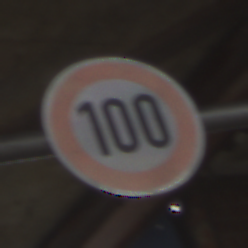
Verkehrszeichen: Geschwindigkeit100
Umgebung: Roofed, Special
Tageszeit: Midday
Wetter: Overcast
Licht: Natural
Jahreszeit: NotSpecified
Kontrast: MediumContrast